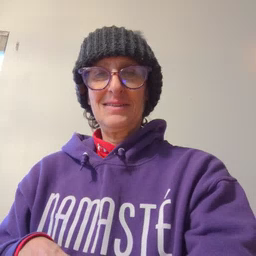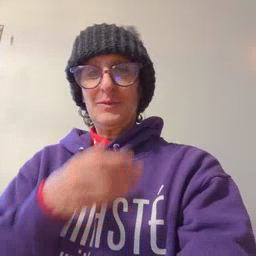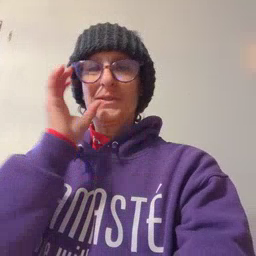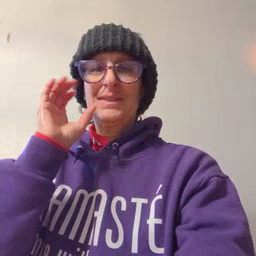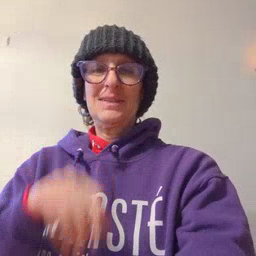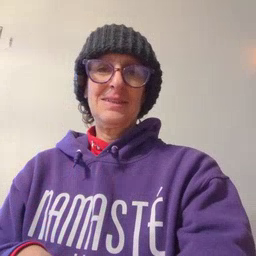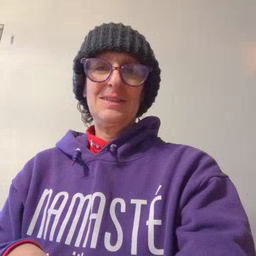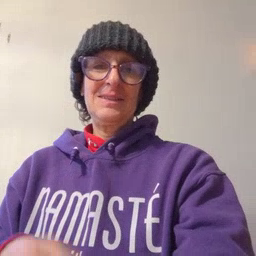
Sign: drink